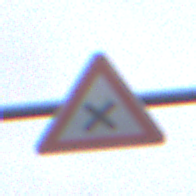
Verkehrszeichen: KreuzungOderEinmuendung
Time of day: Midday
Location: Outdoor (Urban)
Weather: Overcast
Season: NotSpecified
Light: Natural